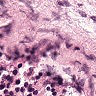
Metastatic tissue present: no